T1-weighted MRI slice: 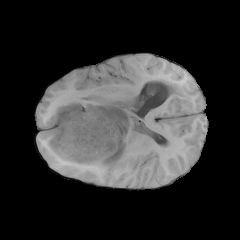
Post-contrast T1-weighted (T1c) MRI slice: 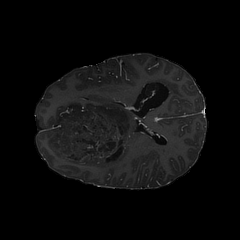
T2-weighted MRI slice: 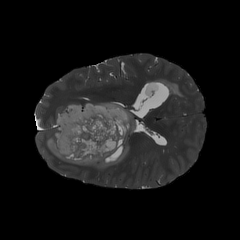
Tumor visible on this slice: yes